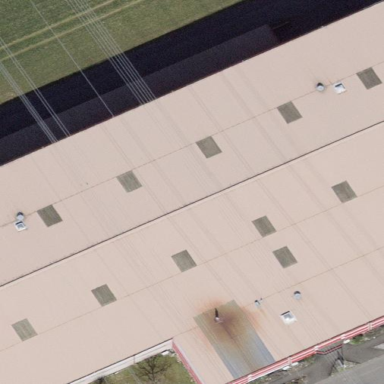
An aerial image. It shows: Industrial building.